Question: I've created the main window in my application to have these settings:
'''
[self setLevel:kCGDesktopWindowLevel + 1];
[self setCollectionBehavior:
(NSWindowCollectionBehaviorCanJoinAllSpaces |
NSWindowCollectionBehaviorStationary |
NSWindowCollectionBehaviorIgnoresCycle)];
'''
It's a very custom window that sort of floats above the desktop.
In addition, it's a menu-bar application ('LSUIElement').
Alright, so I need to display an alert if something isn't right. Here's how I'm doing it:
'''
NSAlert *alert = [NSAlert alertWithMessageText:@""
defaultButton:@""
alternateButton:@""
otherButton:@""
informativeTextWithFormat:@""];
[alert runModal];
'''
Of course I have filled in the buttons and other text.
Here's my problem: When my application is not currently the key application, and this alert pops up, it's not a key window. Like this:

See how the window isn't selected? Is there any way around this without changing my whole app window level? Thanks!
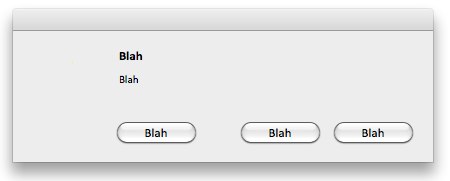
Answer: Have you tried activating your application in the code that displays the alert?
'''
[[NSRunningApplication currentApplication] activateWithOptions:0];
'''
If passing 0 doesn't work, you can pass 'NSApplicationActivateIgnoringOtherApps' as your option, but Apple recommends against it unless really necessary (see docs for NSRunningApplication).
---
You have activate before running the alert. This works for me in a new app with LSUIElement set:
'''
- (void)applicationDidFinishLaunching:(NSNotification *)aNotification
{
NSAlert *alert = [NSAlert alertWithMessageText: @"Blah"
defaultButton: @"Blah"
alternateButton: @"Blah"
otherButton: @"Blah"
informativeTextWithFormat: @"Blah"];
[[NSRunningApplication currentApplication] activateWithOptions:NSApplicationActivateIgnoringOtherApps];
[alert runModal];
}
'''